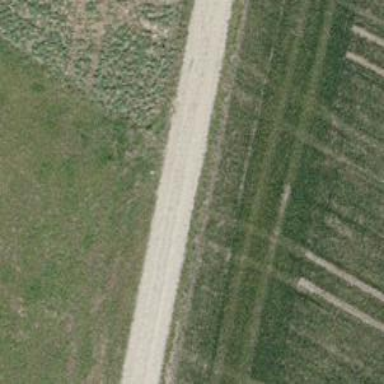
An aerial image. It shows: Compacted track with grade2 surface.